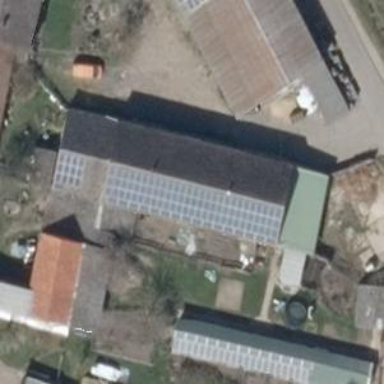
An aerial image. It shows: Small solar photovoltaic panel used as generator to produce electricity.